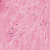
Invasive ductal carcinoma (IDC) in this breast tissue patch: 0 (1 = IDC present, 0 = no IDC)